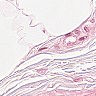
Metastatic tissue present: no